Question: I need to implement GCODE autorefactoring from G1 instructions to G2 and G3 (<URL> for 3D Printing.
G1 is a movement in straight line with printing (path is describe by vector).
I'm searching for algorytm to aproxymate circle/arc (specialy it's midpoint) based on given vectors path.
Note that G2 and G3 can't print curves that are not part of a circle - so not every vectors path can be approximate this way.
I'm searching way to approximate part (or all) of vectors path (can be regular polygon, part of it or inregular polygon part) by circle (arc).
But let's, at first, focuse on regural polygons.
In the picture i drew different cases of this problem.
Every polygons are build by vectors (like in point 5).

1. Approximation on full x-gon.
2. Approximation of part x-gon where one side is different
3. Approximate of x-gon where two sides are different but equal to each other
4. Approximate of x-gon where two sides are different (not even to each other)not equal
5. Approximation of part x-gom where all sides are equal
It's not the eod of story...there are couple criteria:
- -
---
This is the easiest case. I can count radius between each side that shares one opint. If they have same length and angles between each are equal i can calculate circles mid point (as point that belongs to perpendiculat middle-lines, one middle-line per side) and i have all i need: Start point, end point, mid-point.
But this solution works only for cases 1 and 5.
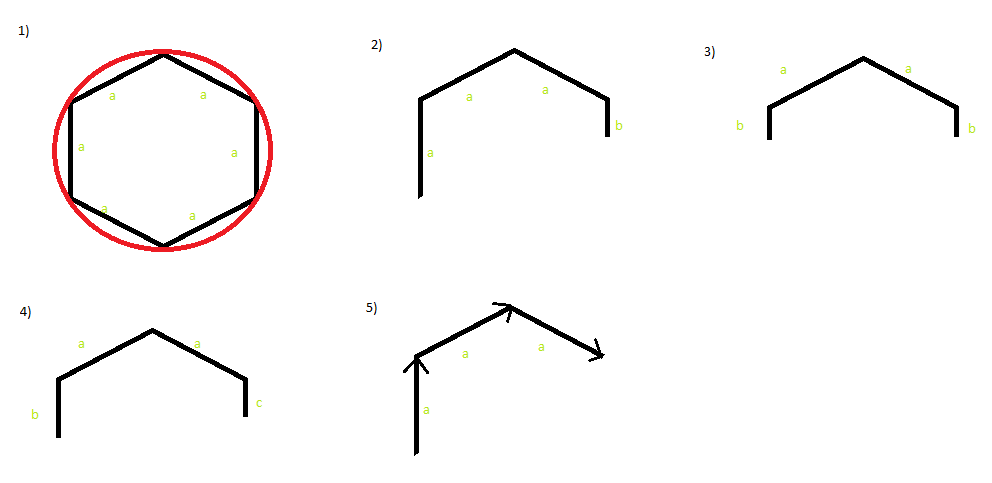
Answer: 1. You can obtain curvature radius center for any 2 line segments find the lines midpoints cast perpendicular lines from each (red lines) find the intersection (it is the center of the curvature) In 3D use plane of the object (3 lines not 2). The radius is just distance between center and the lines joint point (blue line). If radius is too big then handle both lines as single line (no intersection or too far intersection)
2. compute all segments like in #1
3. join arcs with the same radius and center to single arc if joined
4. handle the changing curvature if the arc is changing the center or radius do it like in this picture first segment does not have previous line so use the next instead that cause the irregularity at start arc ...
That should cover all cases hope my hand-paint-drawings are making sense ...